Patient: sex M, age 35
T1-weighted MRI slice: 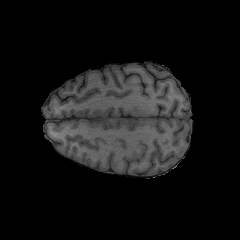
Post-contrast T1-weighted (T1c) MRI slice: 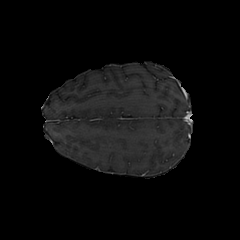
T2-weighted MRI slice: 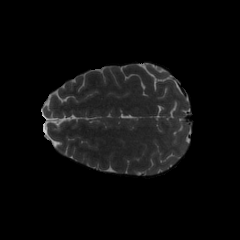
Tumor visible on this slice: no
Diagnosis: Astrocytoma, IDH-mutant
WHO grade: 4